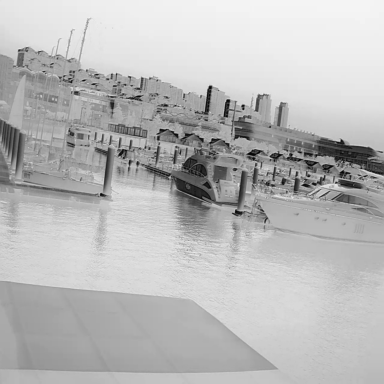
There are three objects shown in the infrared image, including two canoes, and a sailboat.